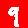
Digit: 9